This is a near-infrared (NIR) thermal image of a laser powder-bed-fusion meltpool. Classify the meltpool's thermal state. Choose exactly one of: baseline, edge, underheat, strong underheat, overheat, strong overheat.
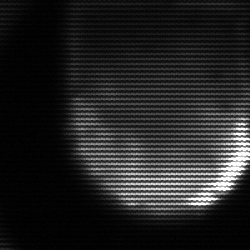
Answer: edge